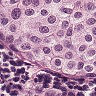
Metastatic tissue present: yes